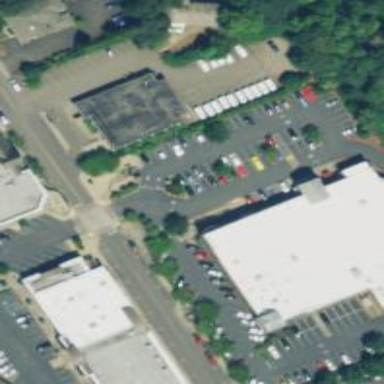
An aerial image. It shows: Supermarket located in building.